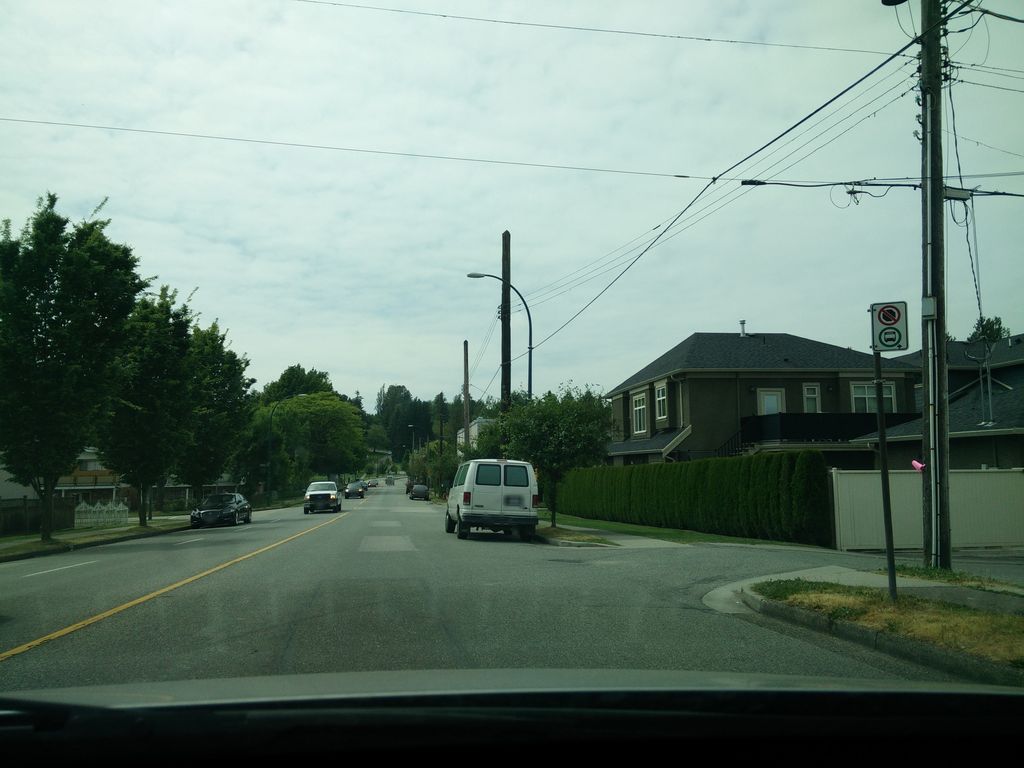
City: vancouver